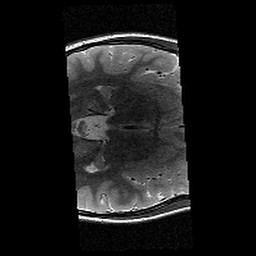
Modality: T2w
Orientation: axial
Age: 12
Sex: male
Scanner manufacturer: siemens
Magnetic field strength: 3 T
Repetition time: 9.23 s
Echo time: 0.067 s